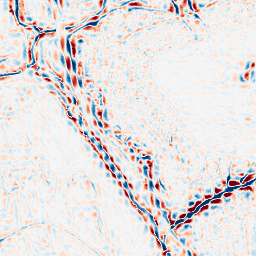
Category: wavelet
Decomposition family: wavelet_biorthogonal
Decomposition parameters: wavelet: bior3.5
level: 3
Upsampling method: quadratic
Upsampling parameters: scale: 2
Upsampling scale: 2